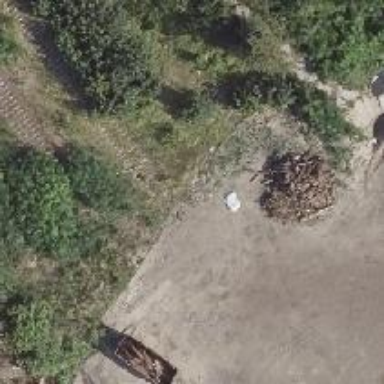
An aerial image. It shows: Abandoned railway.